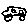
Label: car